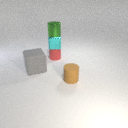
large gray rubber cube to the left of small red rubber cylinder